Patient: sex F, age 36
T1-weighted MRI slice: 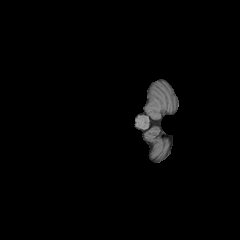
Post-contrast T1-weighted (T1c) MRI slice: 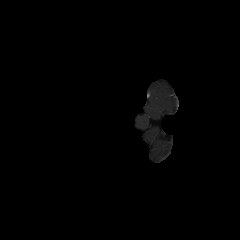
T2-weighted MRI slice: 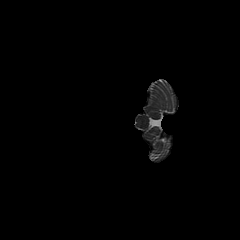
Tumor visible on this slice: no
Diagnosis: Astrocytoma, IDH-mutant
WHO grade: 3